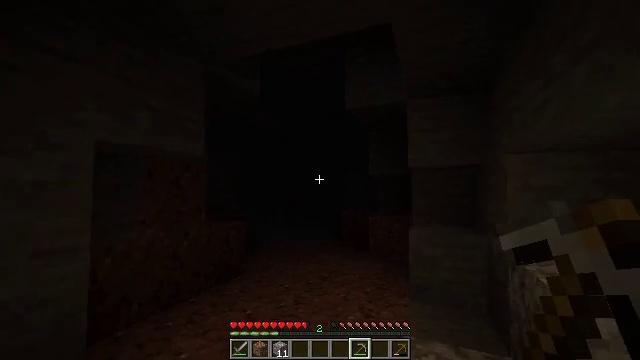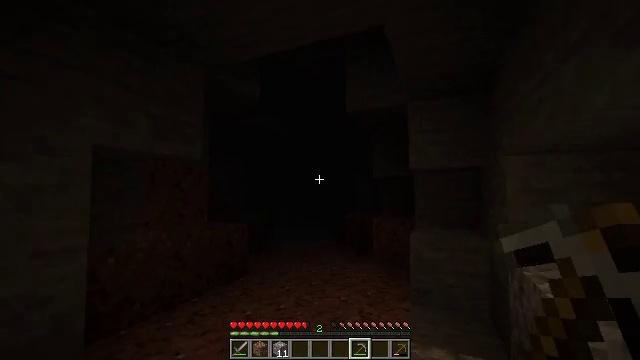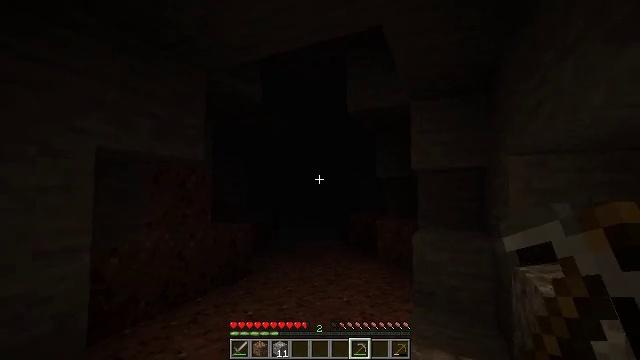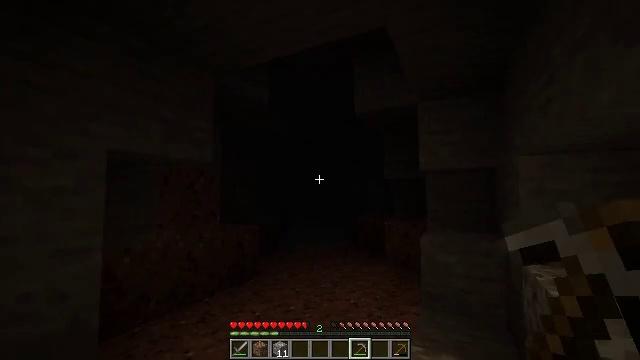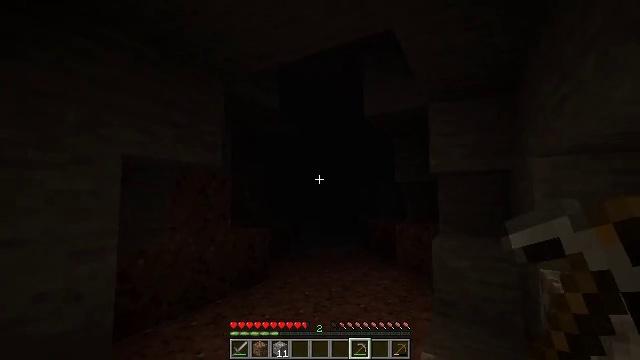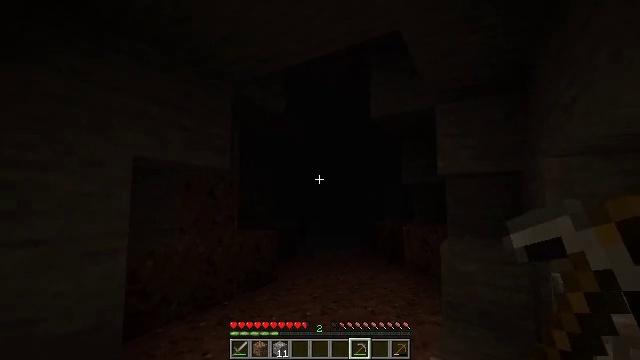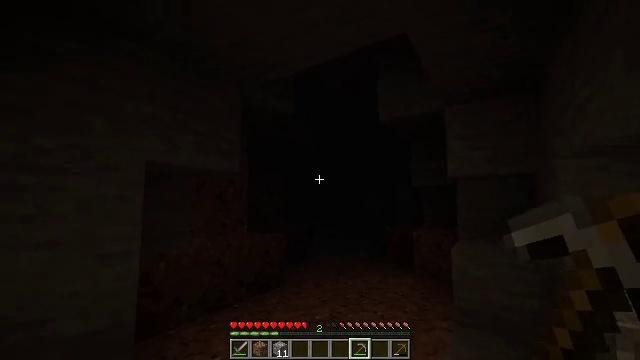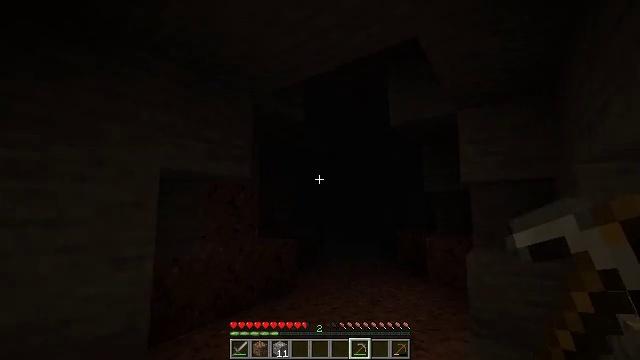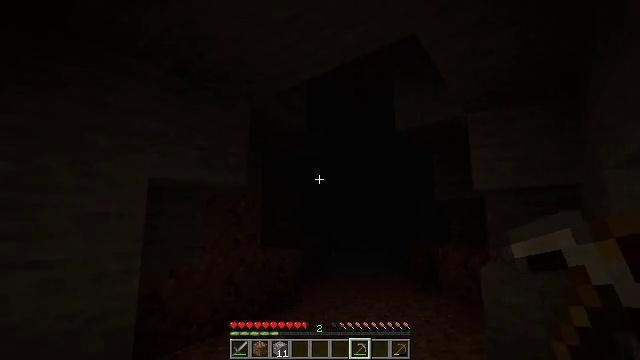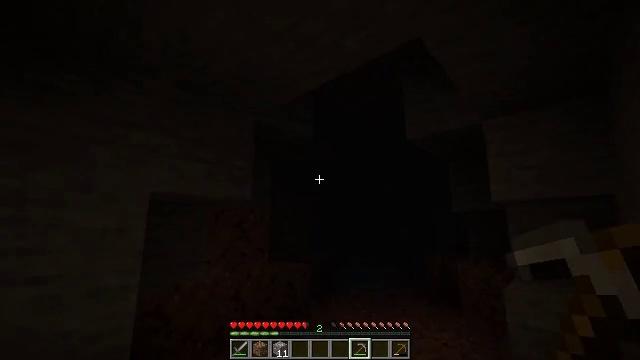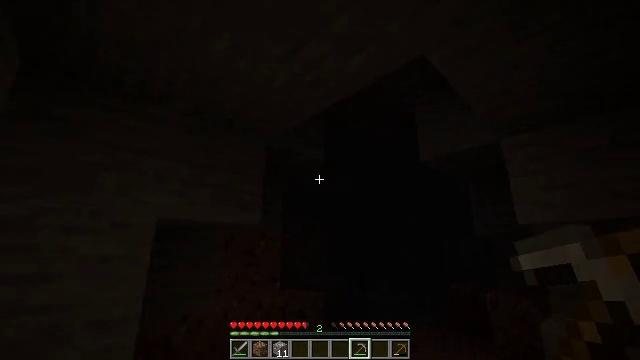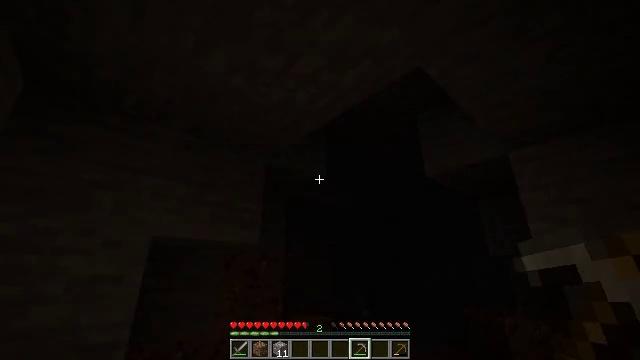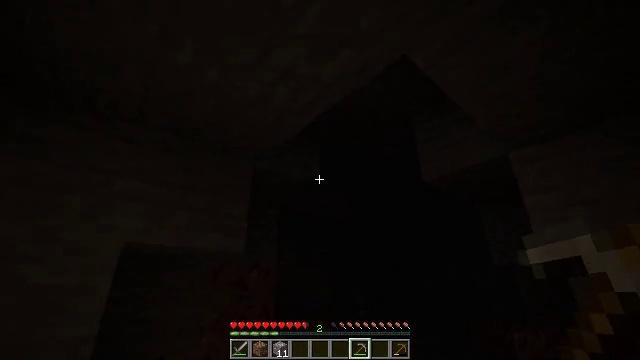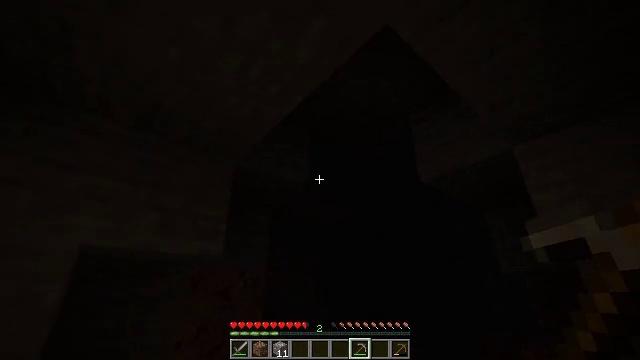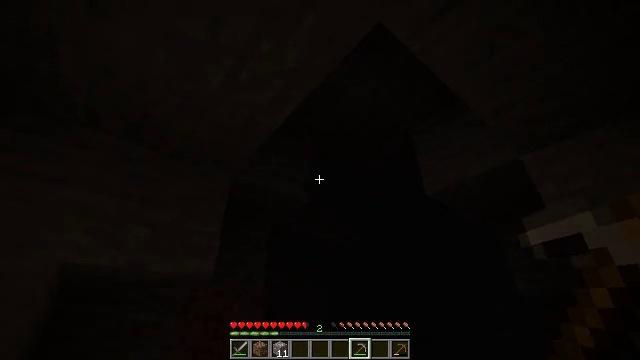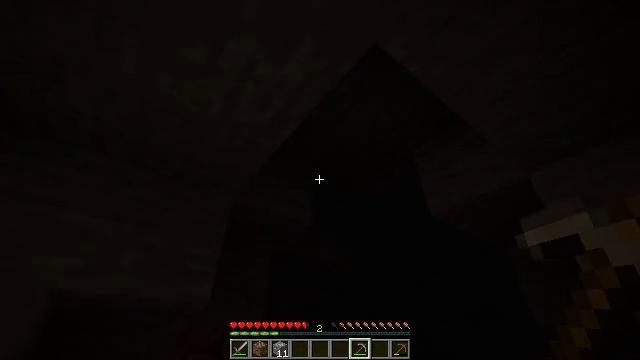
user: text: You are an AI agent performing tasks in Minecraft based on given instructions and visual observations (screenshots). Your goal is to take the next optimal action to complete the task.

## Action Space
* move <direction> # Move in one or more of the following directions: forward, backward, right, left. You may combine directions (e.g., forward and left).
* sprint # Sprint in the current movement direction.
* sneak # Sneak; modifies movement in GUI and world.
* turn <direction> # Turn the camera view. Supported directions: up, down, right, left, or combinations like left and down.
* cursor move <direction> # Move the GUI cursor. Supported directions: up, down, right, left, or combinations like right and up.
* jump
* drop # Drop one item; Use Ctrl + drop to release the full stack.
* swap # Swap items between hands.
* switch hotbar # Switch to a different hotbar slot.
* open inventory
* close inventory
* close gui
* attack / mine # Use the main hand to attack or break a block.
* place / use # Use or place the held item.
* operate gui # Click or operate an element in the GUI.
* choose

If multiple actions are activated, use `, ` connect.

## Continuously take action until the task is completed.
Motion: motion action
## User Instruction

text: Pick up the white bed by breaking it.
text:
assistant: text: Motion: turn left
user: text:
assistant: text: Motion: turn left
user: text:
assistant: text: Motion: turn left
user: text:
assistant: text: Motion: turn left
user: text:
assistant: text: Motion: turn left
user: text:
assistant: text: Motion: turn left
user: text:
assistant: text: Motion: move forward and move right, turn left and up
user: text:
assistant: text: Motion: move forward and move right, turn left and up
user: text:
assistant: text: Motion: move forward and move right, turn left and up
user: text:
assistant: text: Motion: move forward and move right, turn left and up
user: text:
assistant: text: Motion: move forward and move right, turn left and up
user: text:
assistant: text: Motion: move forward and move right, turn up
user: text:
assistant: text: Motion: move forward, turn up
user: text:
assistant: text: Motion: turn left and up
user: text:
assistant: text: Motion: turn left and up
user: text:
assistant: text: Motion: turn left and up
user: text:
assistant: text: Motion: turn left and up
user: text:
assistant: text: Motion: turn up
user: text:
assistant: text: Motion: no_op
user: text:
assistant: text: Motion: no_op
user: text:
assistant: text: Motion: move forward, turn right and down
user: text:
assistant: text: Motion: move forward, turn right and down
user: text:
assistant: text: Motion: move forward, turn right and down
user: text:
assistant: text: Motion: move forward, turn right and down
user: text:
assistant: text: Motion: move forward, turn down
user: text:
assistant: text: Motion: move forward, turn down
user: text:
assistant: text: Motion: move forward
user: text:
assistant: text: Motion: move forward
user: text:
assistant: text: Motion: move forward
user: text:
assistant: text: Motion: move forward